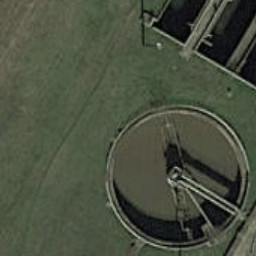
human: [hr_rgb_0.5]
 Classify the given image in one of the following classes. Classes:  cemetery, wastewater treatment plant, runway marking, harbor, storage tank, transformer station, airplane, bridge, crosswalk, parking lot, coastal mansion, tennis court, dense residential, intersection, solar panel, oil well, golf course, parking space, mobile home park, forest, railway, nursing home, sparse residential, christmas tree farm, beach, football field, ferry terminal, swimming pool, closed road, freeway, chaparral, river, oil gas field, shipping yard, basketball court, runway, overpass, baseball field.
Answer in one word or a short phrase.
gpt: wastewater treatment plant